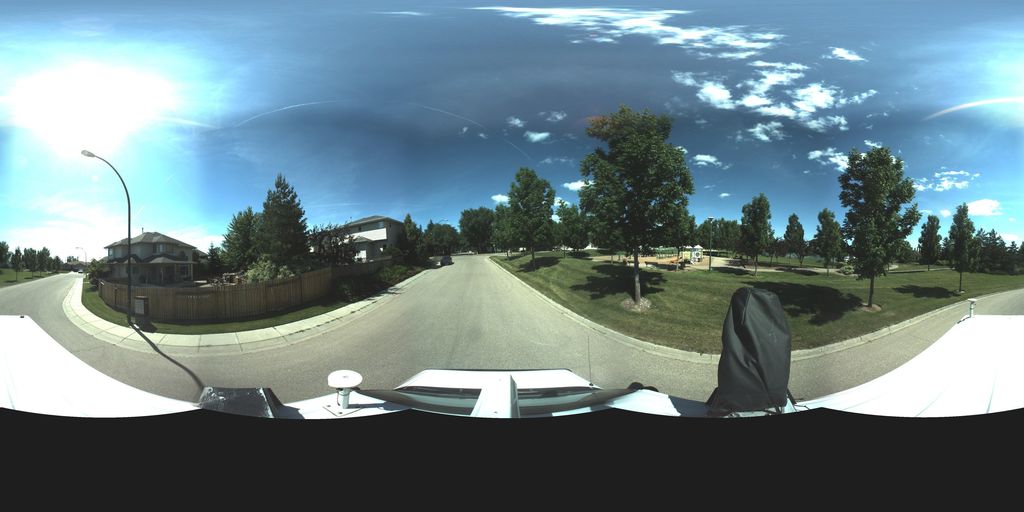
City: saskatoon